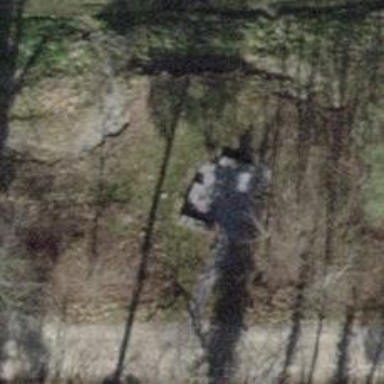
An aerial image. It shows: Concrete bench.